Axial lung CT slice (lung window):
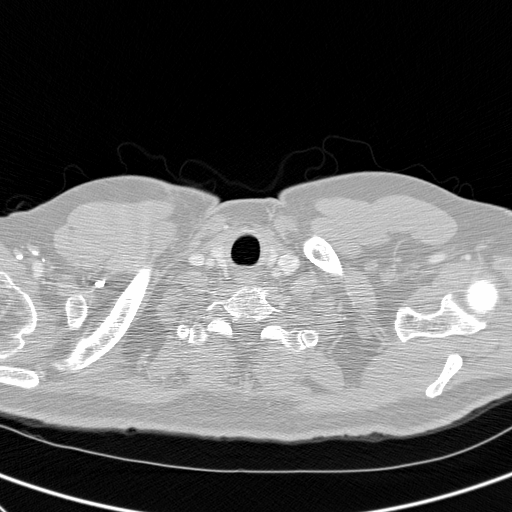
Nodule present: no